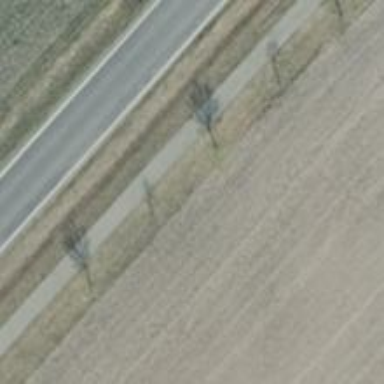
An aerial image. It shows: Asphalt path.